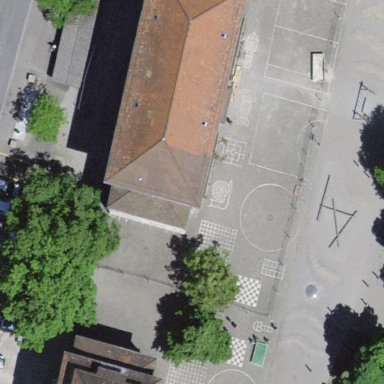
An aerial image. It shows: School building with hipped roof.